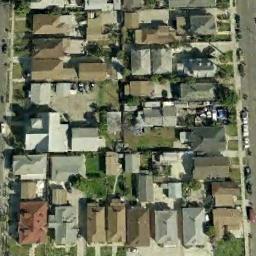
Label: residential